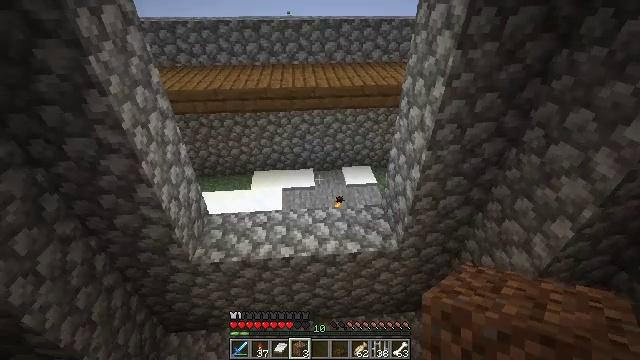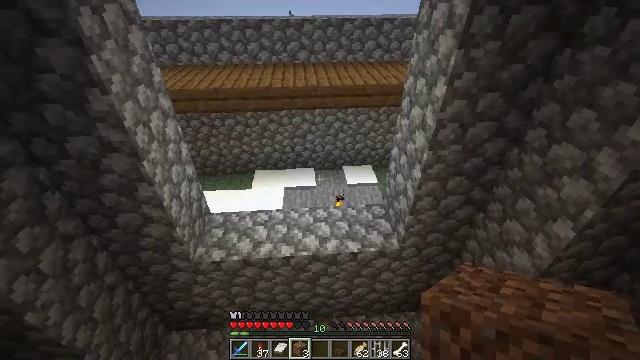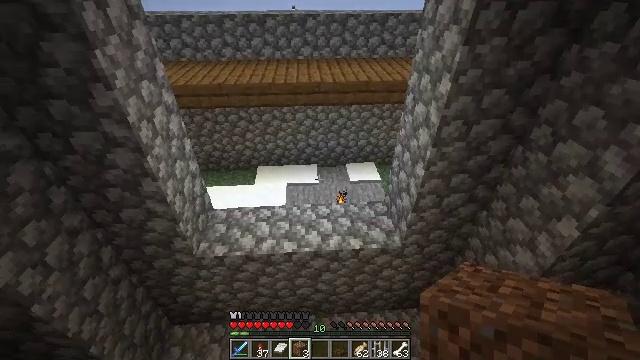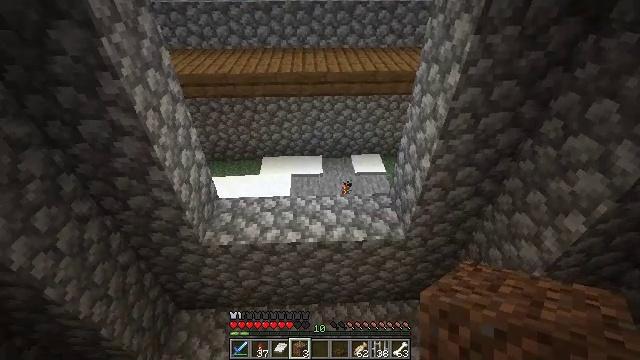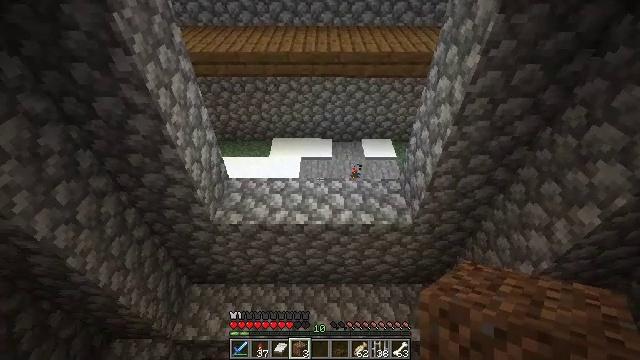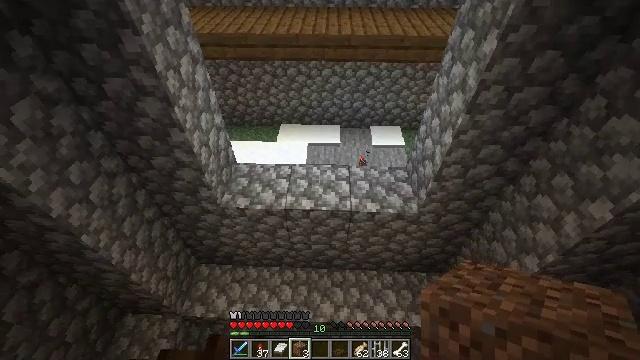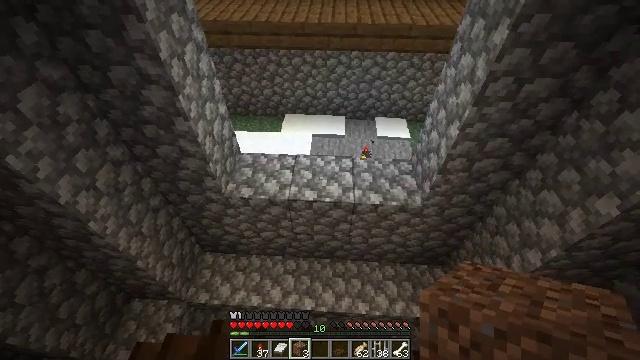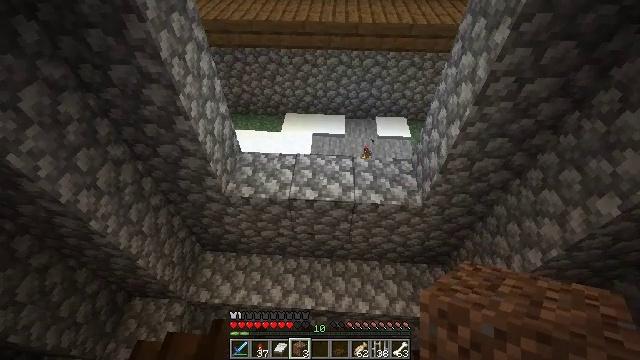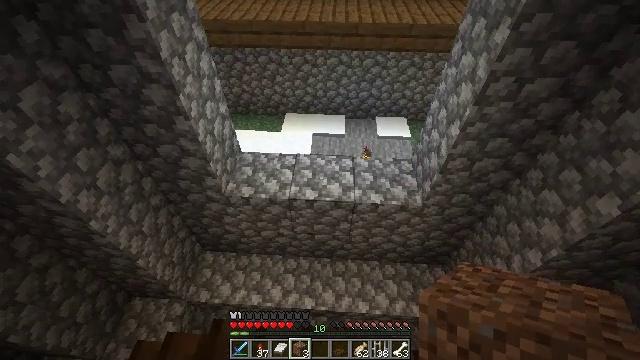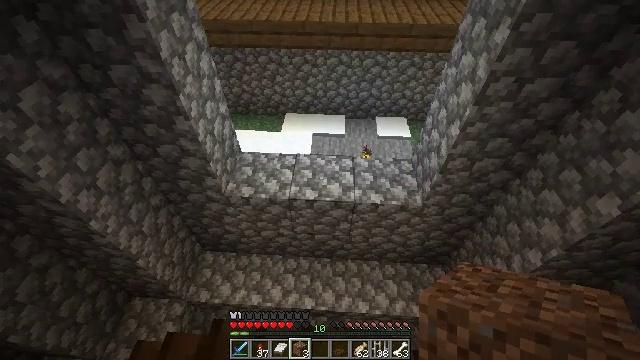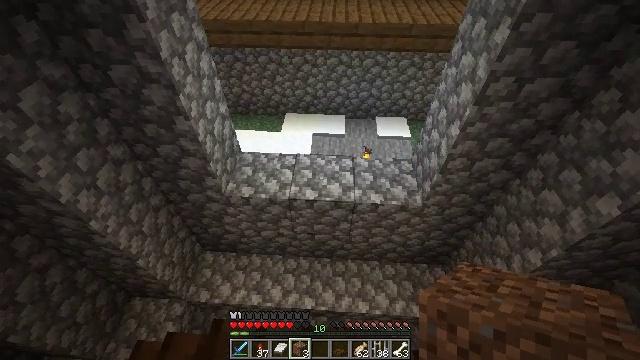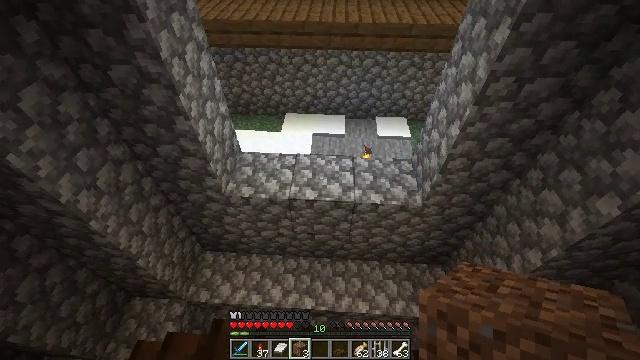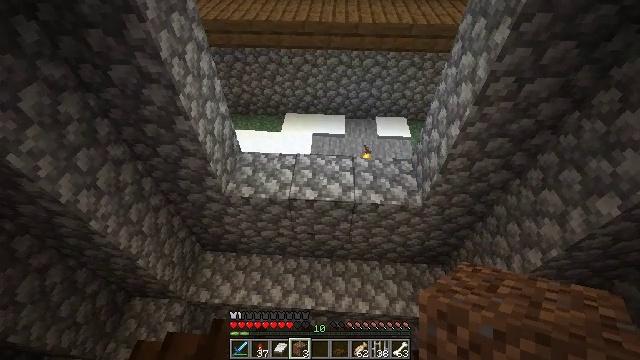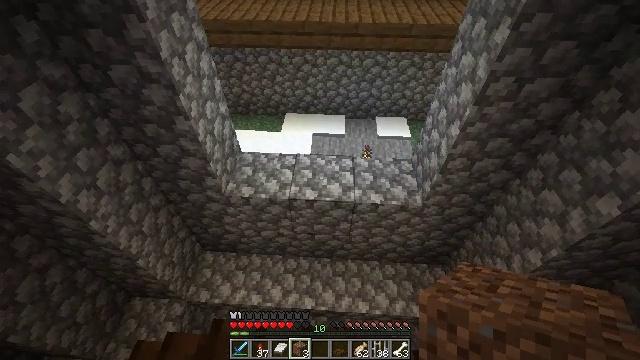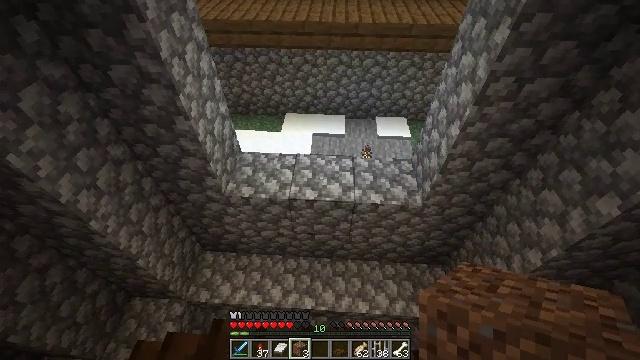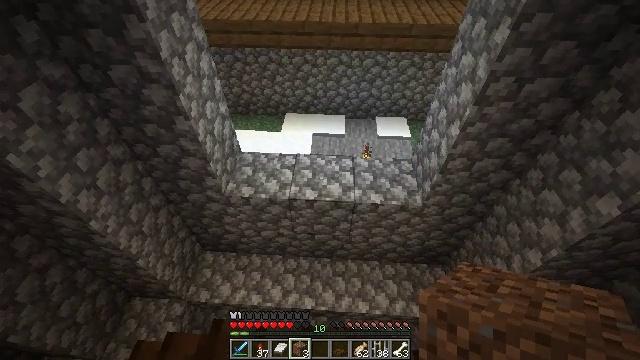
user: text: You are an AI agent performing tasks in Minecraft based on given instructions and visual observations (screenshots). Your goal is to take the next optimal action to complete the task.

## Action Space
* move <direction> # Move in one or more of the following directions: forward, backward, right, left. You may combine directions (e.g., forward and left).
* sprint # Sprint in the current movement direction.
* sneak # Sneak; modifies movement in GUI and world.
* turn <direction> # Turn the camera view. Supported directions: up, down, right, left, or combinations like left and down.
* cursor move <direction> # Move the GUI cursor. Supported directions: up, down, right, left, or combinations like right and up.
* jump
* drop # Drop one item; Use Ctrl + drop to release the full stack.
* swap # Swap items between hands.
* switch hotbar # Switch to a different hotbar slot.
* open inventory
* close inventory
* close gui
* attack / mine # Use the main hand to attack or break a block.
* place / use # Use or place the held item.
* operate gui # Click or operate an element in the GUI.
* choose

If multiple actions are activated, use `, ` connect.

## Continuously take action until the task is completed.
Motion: motion action
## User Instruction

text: Drop kelp from the inventory.
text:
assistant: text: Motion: no_op
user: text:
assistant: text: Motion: no_op
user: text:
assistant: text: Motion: turn left and down
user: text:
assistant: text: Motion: turn left and down
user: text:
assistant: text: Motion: turn left and down
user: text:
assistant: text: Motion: turn left and down
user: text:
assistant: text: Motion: no_op
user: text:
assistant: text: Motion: no_op
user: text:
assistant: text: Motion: no_op
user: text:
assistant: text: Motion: no_op
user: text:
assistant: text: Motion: no_op
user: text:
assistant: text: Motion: no_op
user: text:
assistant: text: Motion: no_op
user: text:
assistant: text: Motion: no_op
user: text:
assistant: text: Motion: no_op
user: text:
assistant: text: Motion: no_op
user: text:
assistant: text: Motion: no_op
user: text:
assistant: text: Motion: no_op
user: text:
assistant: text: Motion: no_op
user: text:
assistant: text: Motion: turn right
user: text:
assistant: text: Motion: turn right
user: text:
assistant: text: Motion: turn right
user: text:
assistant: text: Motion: turn right
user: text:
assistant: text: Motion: turn right
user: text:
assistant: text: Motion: turn right
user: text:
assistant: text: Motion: no_op
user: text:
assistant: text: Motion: no_op
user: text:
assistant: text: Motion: turn right and up
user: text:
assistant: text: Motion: turn right and up
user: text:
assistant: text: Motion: turn right and up